Field crop: maize
Growth stage: 2
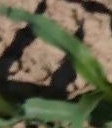
Species: maize